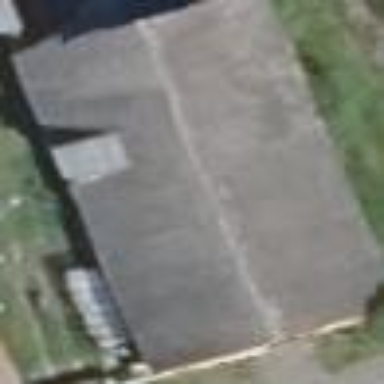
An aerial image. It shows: Building with gabled roof oriented along its structure. The roof is colored grey.